Question: I am thinking about just using an imageview or subclass an UIView and override the drawRect method. The View should look like this

Is it worth subclassing or should I just use an image?
At the end every row of the table contains a label and a textfield. It is the formular with required data for the registration progress.
The second question I have is, how can I disable the animation of the titleView of my NavigationControllers Navbar? It looks kind of strange if the titleView animates even if its the same image inside it.
Thanks for every adive.
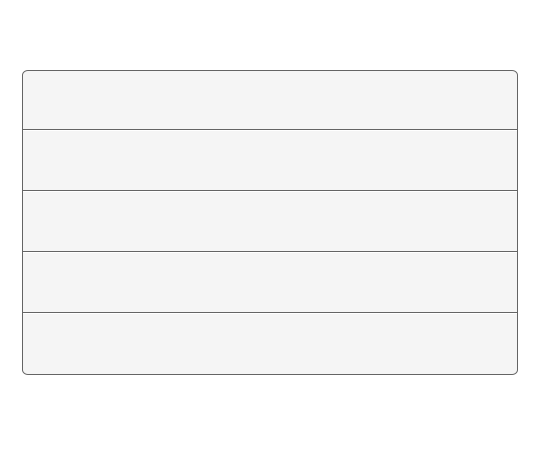
Answer: This looks like some sort of table, so the best fit would be a grouped 'UITableView'. To make the cells look like your image you can then set the 'backgroundView' property to an 'UIImageView' with a stretchable 'UIImage'.
In general you should use a stretchable 'UIImage' wherever possible instead of doing custom drawing. If you do drawing every view you draw will require its own backing store (4 bytes for every pixel), even if the drawn content is the same. Using the same image multiple times requires only the memory for this image once. And if you use a stretchable image you can save even more memory.
Custom drawing should only be used for things that cannot be created using images or for performance reasons in some special cases. Using this for a custom background always is wasteful.